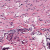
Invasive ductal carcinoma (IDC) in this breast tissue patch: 0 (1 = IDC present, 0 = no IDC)